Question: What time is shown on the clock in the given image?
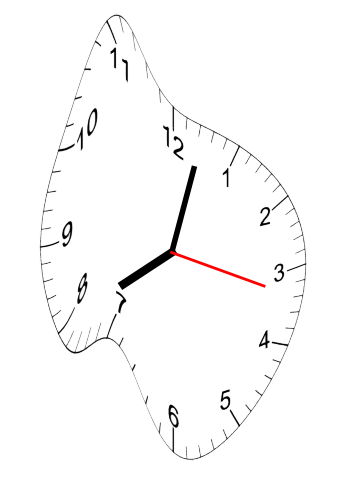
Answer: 08:02:17